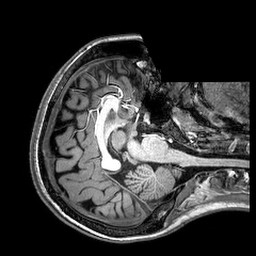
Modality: T1w
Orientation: axial
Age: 20
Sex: female
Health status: healthy
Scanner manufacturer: philips
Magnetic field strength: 3 T